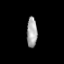
Tissue: prostate
Cell type: T cells
Senescence score: 0.7289
Nuclear area (px): 304
Mean DAPI intensity: 167.329